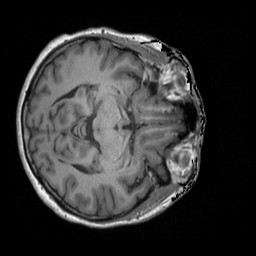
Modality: T1w
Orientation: axial
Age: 61
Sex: female
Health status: ill
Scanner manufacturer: siemens
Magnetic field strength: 3 T
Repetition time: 1.9 s
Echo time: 0.00247 s